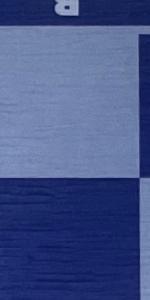
Label: Empty